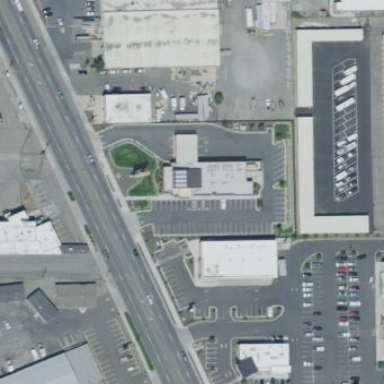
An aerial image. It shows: Parking area.